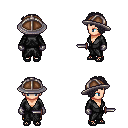
a pixel art fantasy rpg character, female body template, human, light skin, gray robe, gold greaves, raven curly afro hairstyle, chain helm, metal gloves, ghillies, dagger, four views (front, back, left, right), 2x2 character sprite sheet, small pixel art, hard edges, no anti-aliasing